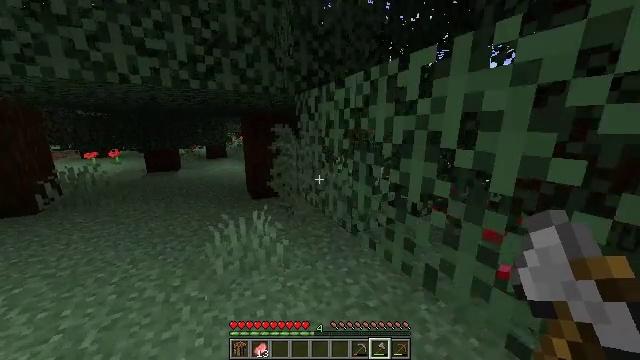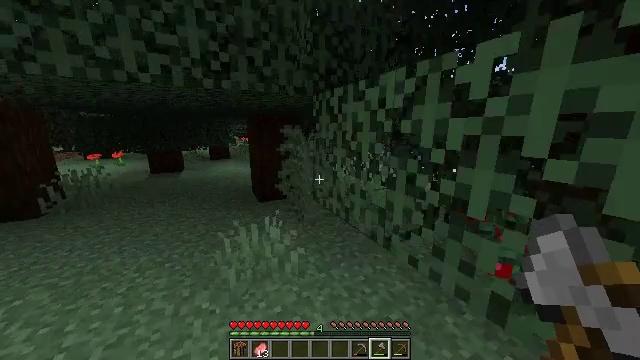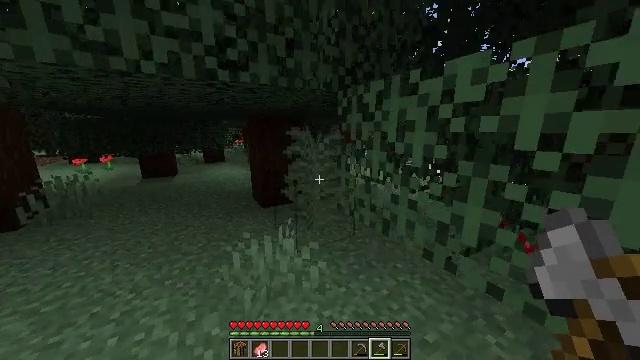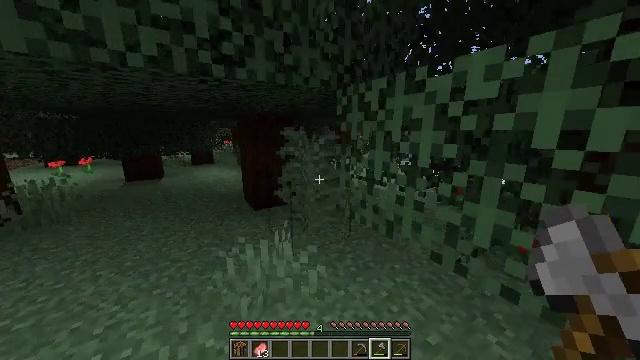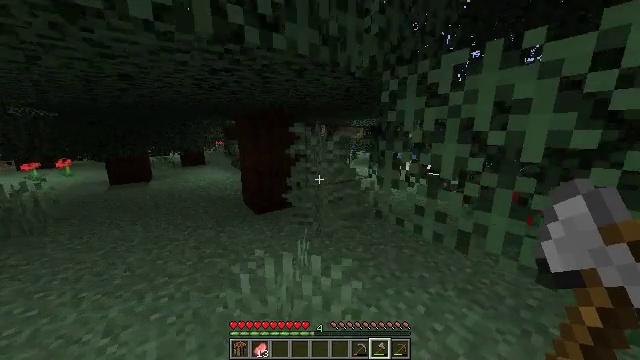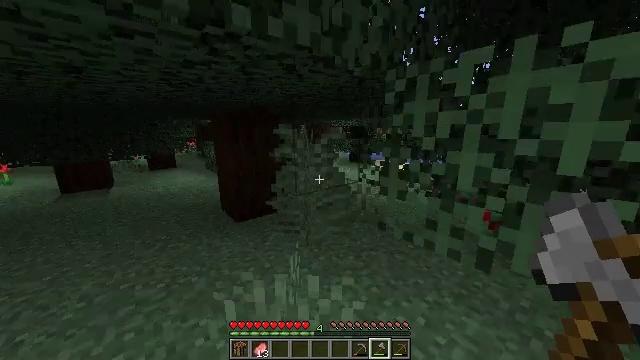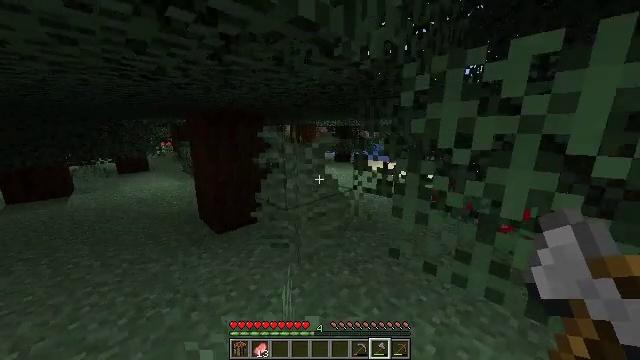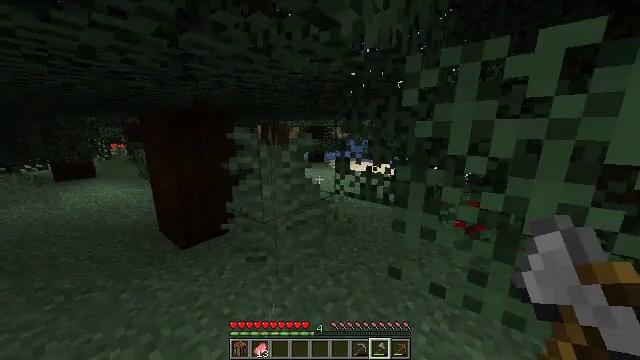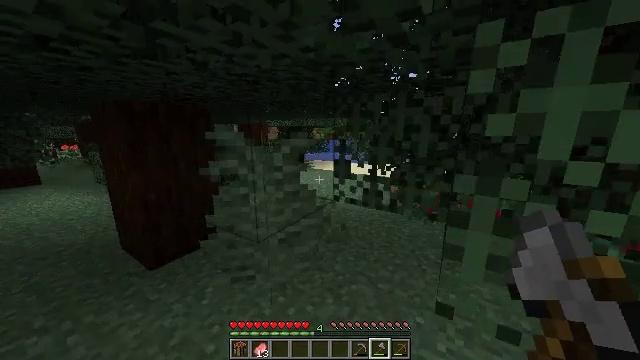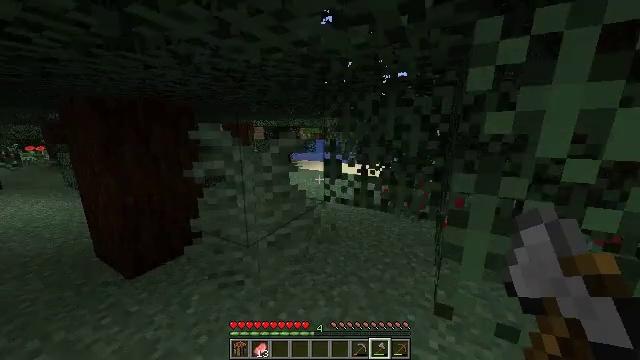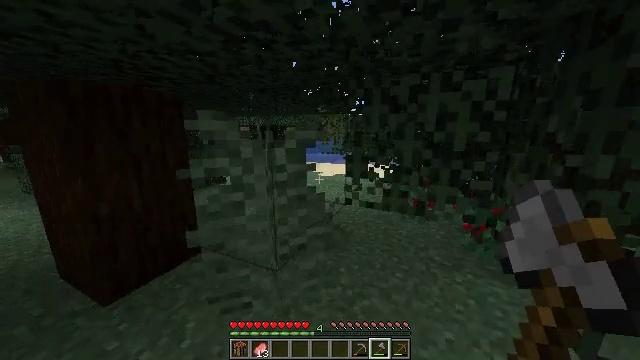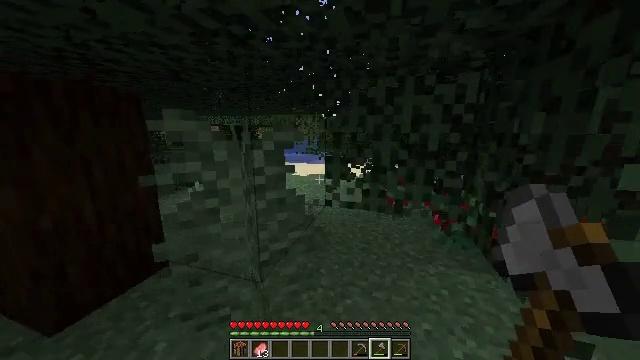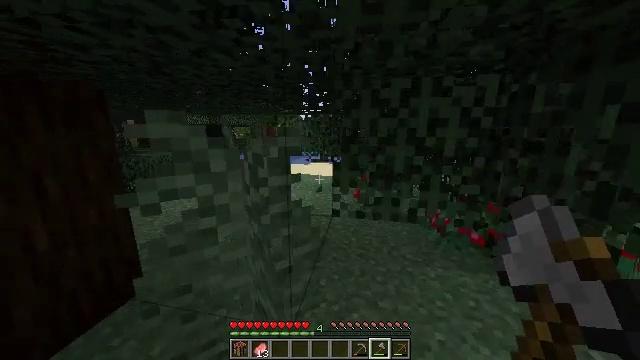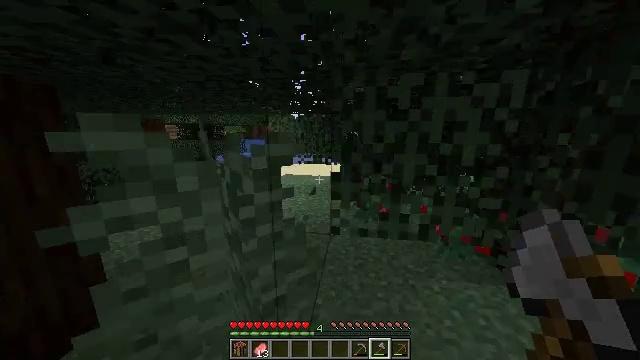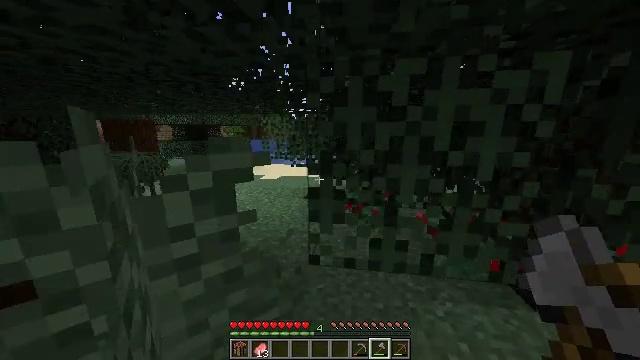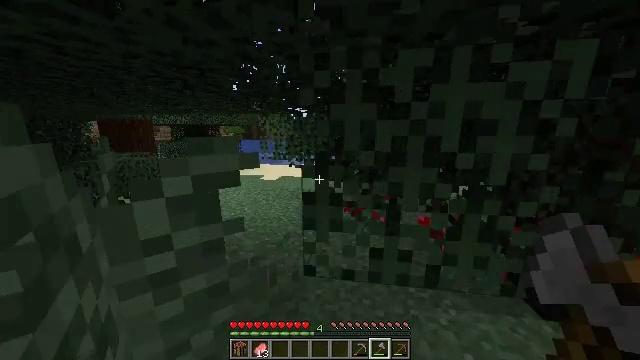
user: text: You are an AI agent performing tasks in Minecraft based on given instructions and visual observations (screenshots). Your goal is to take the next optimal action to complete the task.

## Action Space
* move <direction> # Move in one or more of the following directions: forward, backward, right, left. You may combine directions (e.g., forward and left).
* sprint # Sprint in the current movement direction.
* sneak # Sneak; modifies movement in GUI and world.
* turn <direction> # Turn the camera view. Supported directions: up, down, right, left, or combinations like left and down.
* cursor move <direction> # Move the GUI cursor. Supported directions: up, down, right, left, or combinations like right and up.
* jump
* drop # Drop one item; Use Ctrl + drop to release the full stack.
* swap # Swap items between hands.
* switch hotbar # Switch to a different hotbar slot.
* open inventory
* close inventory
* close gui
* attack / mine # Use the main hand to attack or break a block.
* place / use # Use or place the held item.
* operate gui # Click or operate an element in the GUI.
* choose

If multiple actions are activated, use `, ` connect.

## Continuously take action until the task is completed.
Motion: motion action
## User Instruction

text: Break the spruce leaves to clear the area.
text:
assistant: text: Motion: move forward and move left, sprint
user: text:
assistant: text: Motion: move forward and move left, sprint, turn right
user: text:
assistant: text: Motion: move forward and move left, sprint, turn right
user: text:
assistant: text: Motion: move forward and move left, sprint, turn right
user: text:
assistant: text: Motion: move forward, sprint, turn right
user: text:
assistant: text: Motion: move forward, sprint, turn right
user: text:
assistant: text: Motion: move forward and move left, sprint, turn right
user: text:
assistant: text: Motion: move forward and move left, sprint, turn right
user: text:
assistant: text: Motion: move forward and move left, sprint, turn right
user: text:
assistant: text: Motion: move forward and move left, sprint, turn right
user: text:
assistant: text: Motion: move forward and move left, sprint, turn right
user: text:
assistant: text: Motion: move forward and move right, sprint, turn right
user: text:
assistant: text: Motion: move forward and move right, sprint, turn right
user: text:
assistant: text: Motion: move forward and move right, sprint
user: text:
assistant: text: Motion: move forward, sprint
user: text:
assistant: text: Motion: move forward and move left, sprint
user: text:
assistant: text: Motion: move forward and move left, sprint
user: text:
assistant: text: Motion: move forward and move left, sprint
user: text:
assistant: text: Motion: move forward and move left, sprint
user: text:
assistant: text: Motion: move forward and move left, sprint
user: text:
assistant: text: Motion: move forward and move left, sprint
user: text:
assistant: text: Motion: move forward, sprint
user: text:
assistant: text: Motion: move forward, sprint
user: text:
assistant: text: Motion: move forward, sprint
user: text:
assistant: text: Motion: move forward, sprint
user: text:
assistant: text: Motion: move forward, sprint
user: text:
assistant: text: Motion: move forward, sprint
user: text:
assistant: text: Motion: move forward, sprint
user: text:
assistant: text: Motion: move forward and move left, sprint
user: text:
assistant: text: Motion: move forward and move left, sprint, turn right